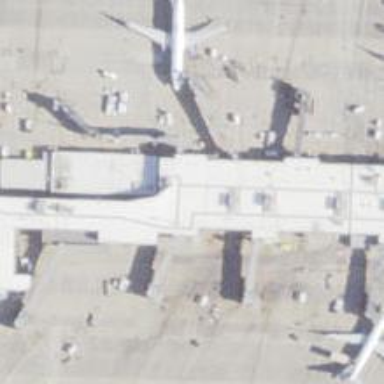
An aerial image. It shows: Airport gate.